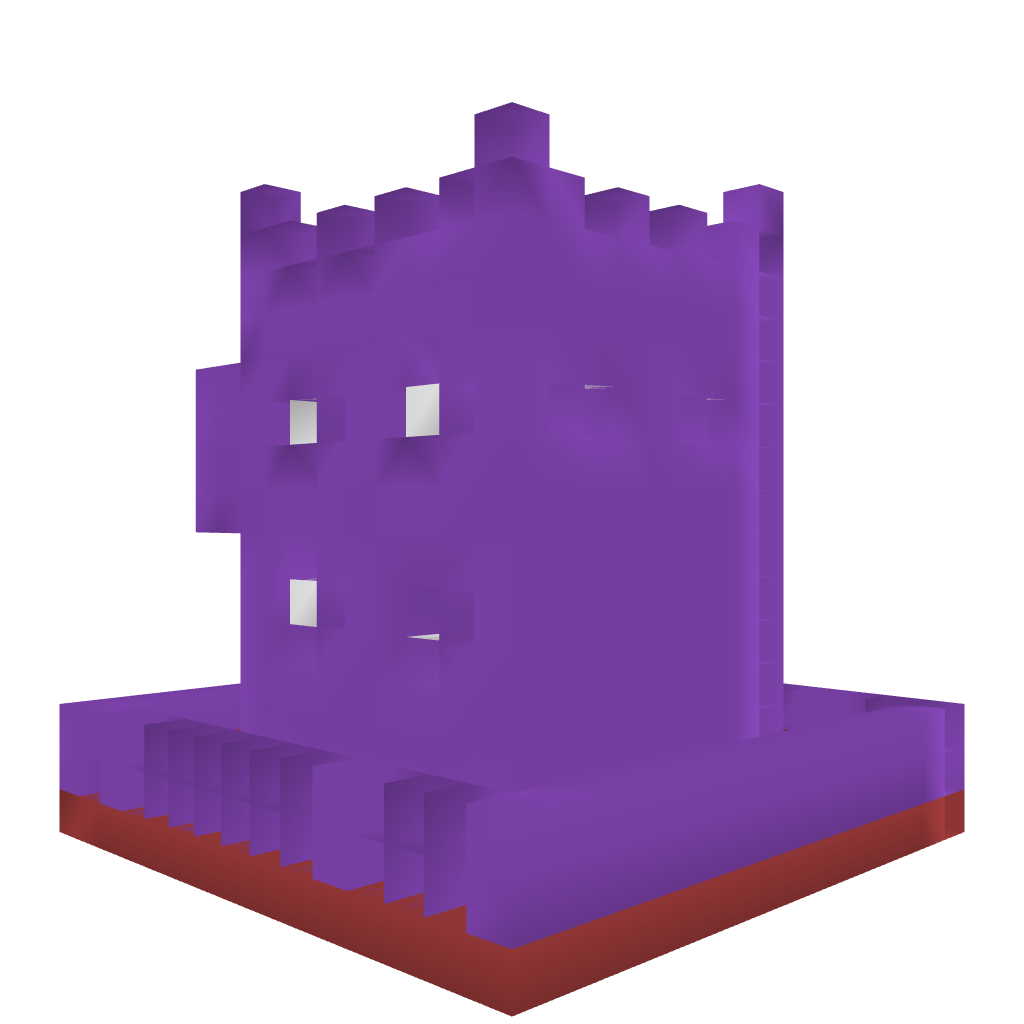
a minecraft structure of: PvPTower: Obsidian good quality